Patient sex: M
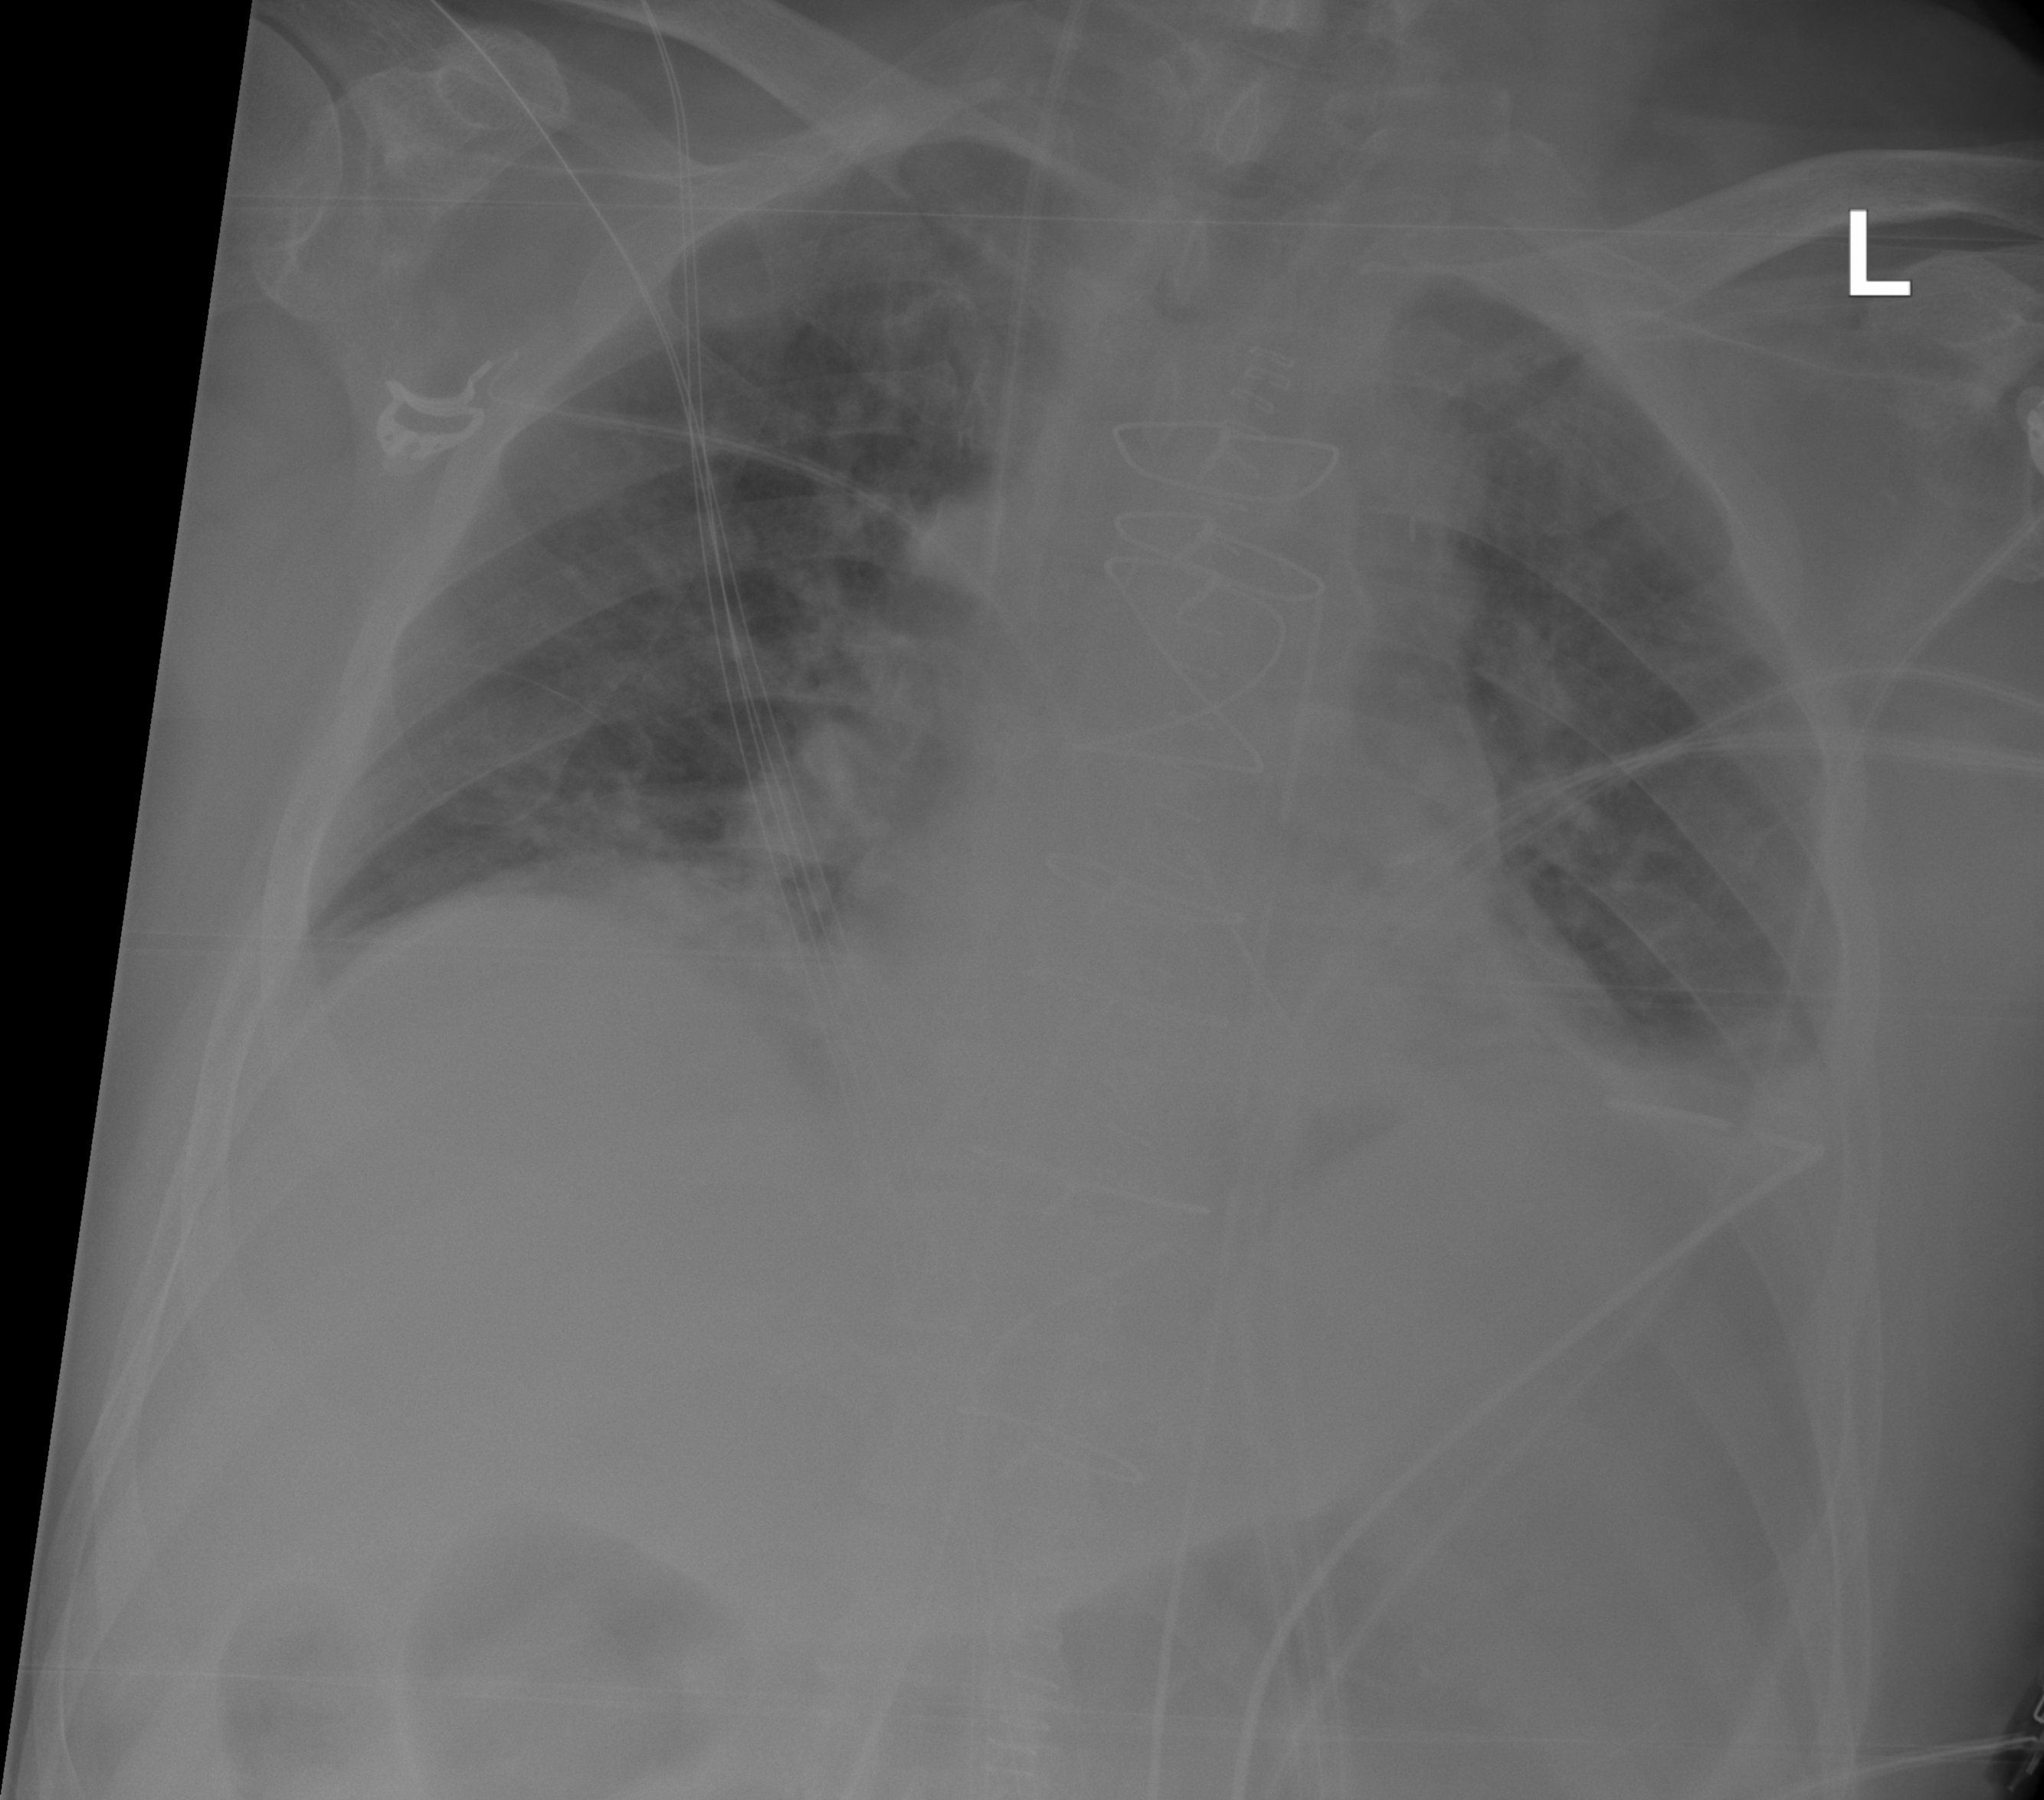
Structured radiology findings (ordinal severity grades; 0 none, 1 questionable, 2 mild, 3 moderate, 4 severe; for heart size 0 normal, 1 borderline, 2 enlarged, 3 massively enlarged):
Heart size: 0
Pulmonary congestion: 2
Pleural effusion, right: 0
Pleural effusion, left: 2
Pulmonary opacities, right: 0
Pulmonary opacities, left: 0
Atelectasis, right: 2
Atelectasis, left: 2